Field crop: tomato
Growth stage: 2
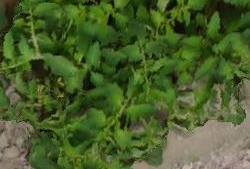
Species: tomato